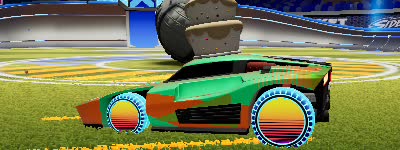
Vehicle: breakout